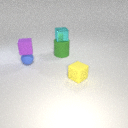
small cyan metal cube above large green rubber cylinder